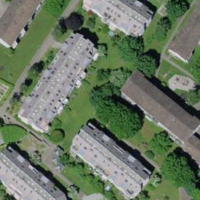
EUNIS habitat code: 54
Species observed at this site:
Chelidonium majus